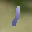
Label: 1